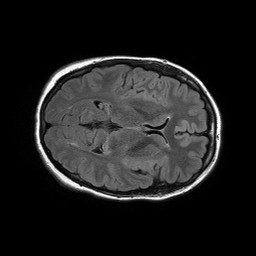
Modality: FLAIR
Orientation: axial
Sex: female
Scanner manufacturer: philips
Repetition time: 11 s
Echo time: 0.125 s